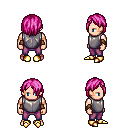
a pixel art fantasy rpg character, male body template, human, light skin, steel chest armor, magenta pants, pink bangs hairstyle, cloth bracers, gold boots, four views (front, back, left, right), 2x2 character sprite sheet, small pixel art, hard edges, no anti-aliasing